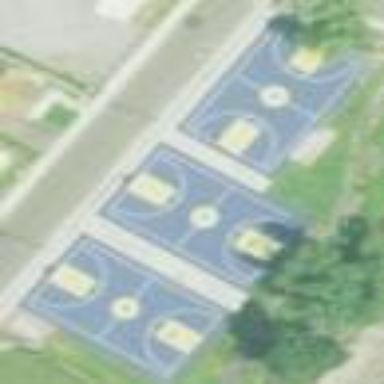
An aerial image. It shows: Basketball court on leisure land pitch.